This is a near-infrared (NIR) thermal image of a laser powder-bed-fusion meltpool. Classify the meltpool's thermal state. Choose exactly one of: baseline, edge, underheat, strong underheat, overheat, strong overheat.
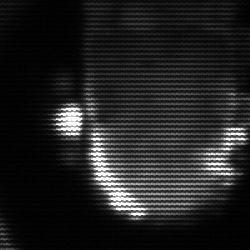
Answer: baseline